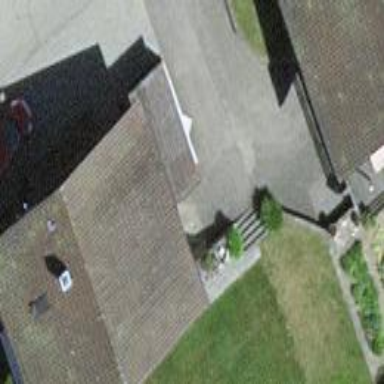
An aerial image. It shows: Residential building.